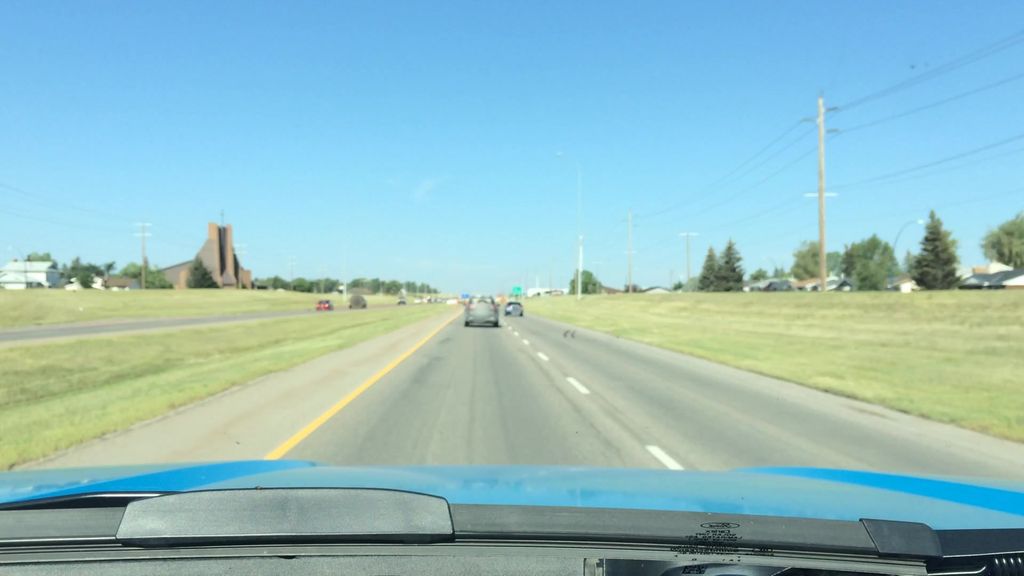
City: calgary